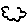
Label: cloud